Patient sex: M
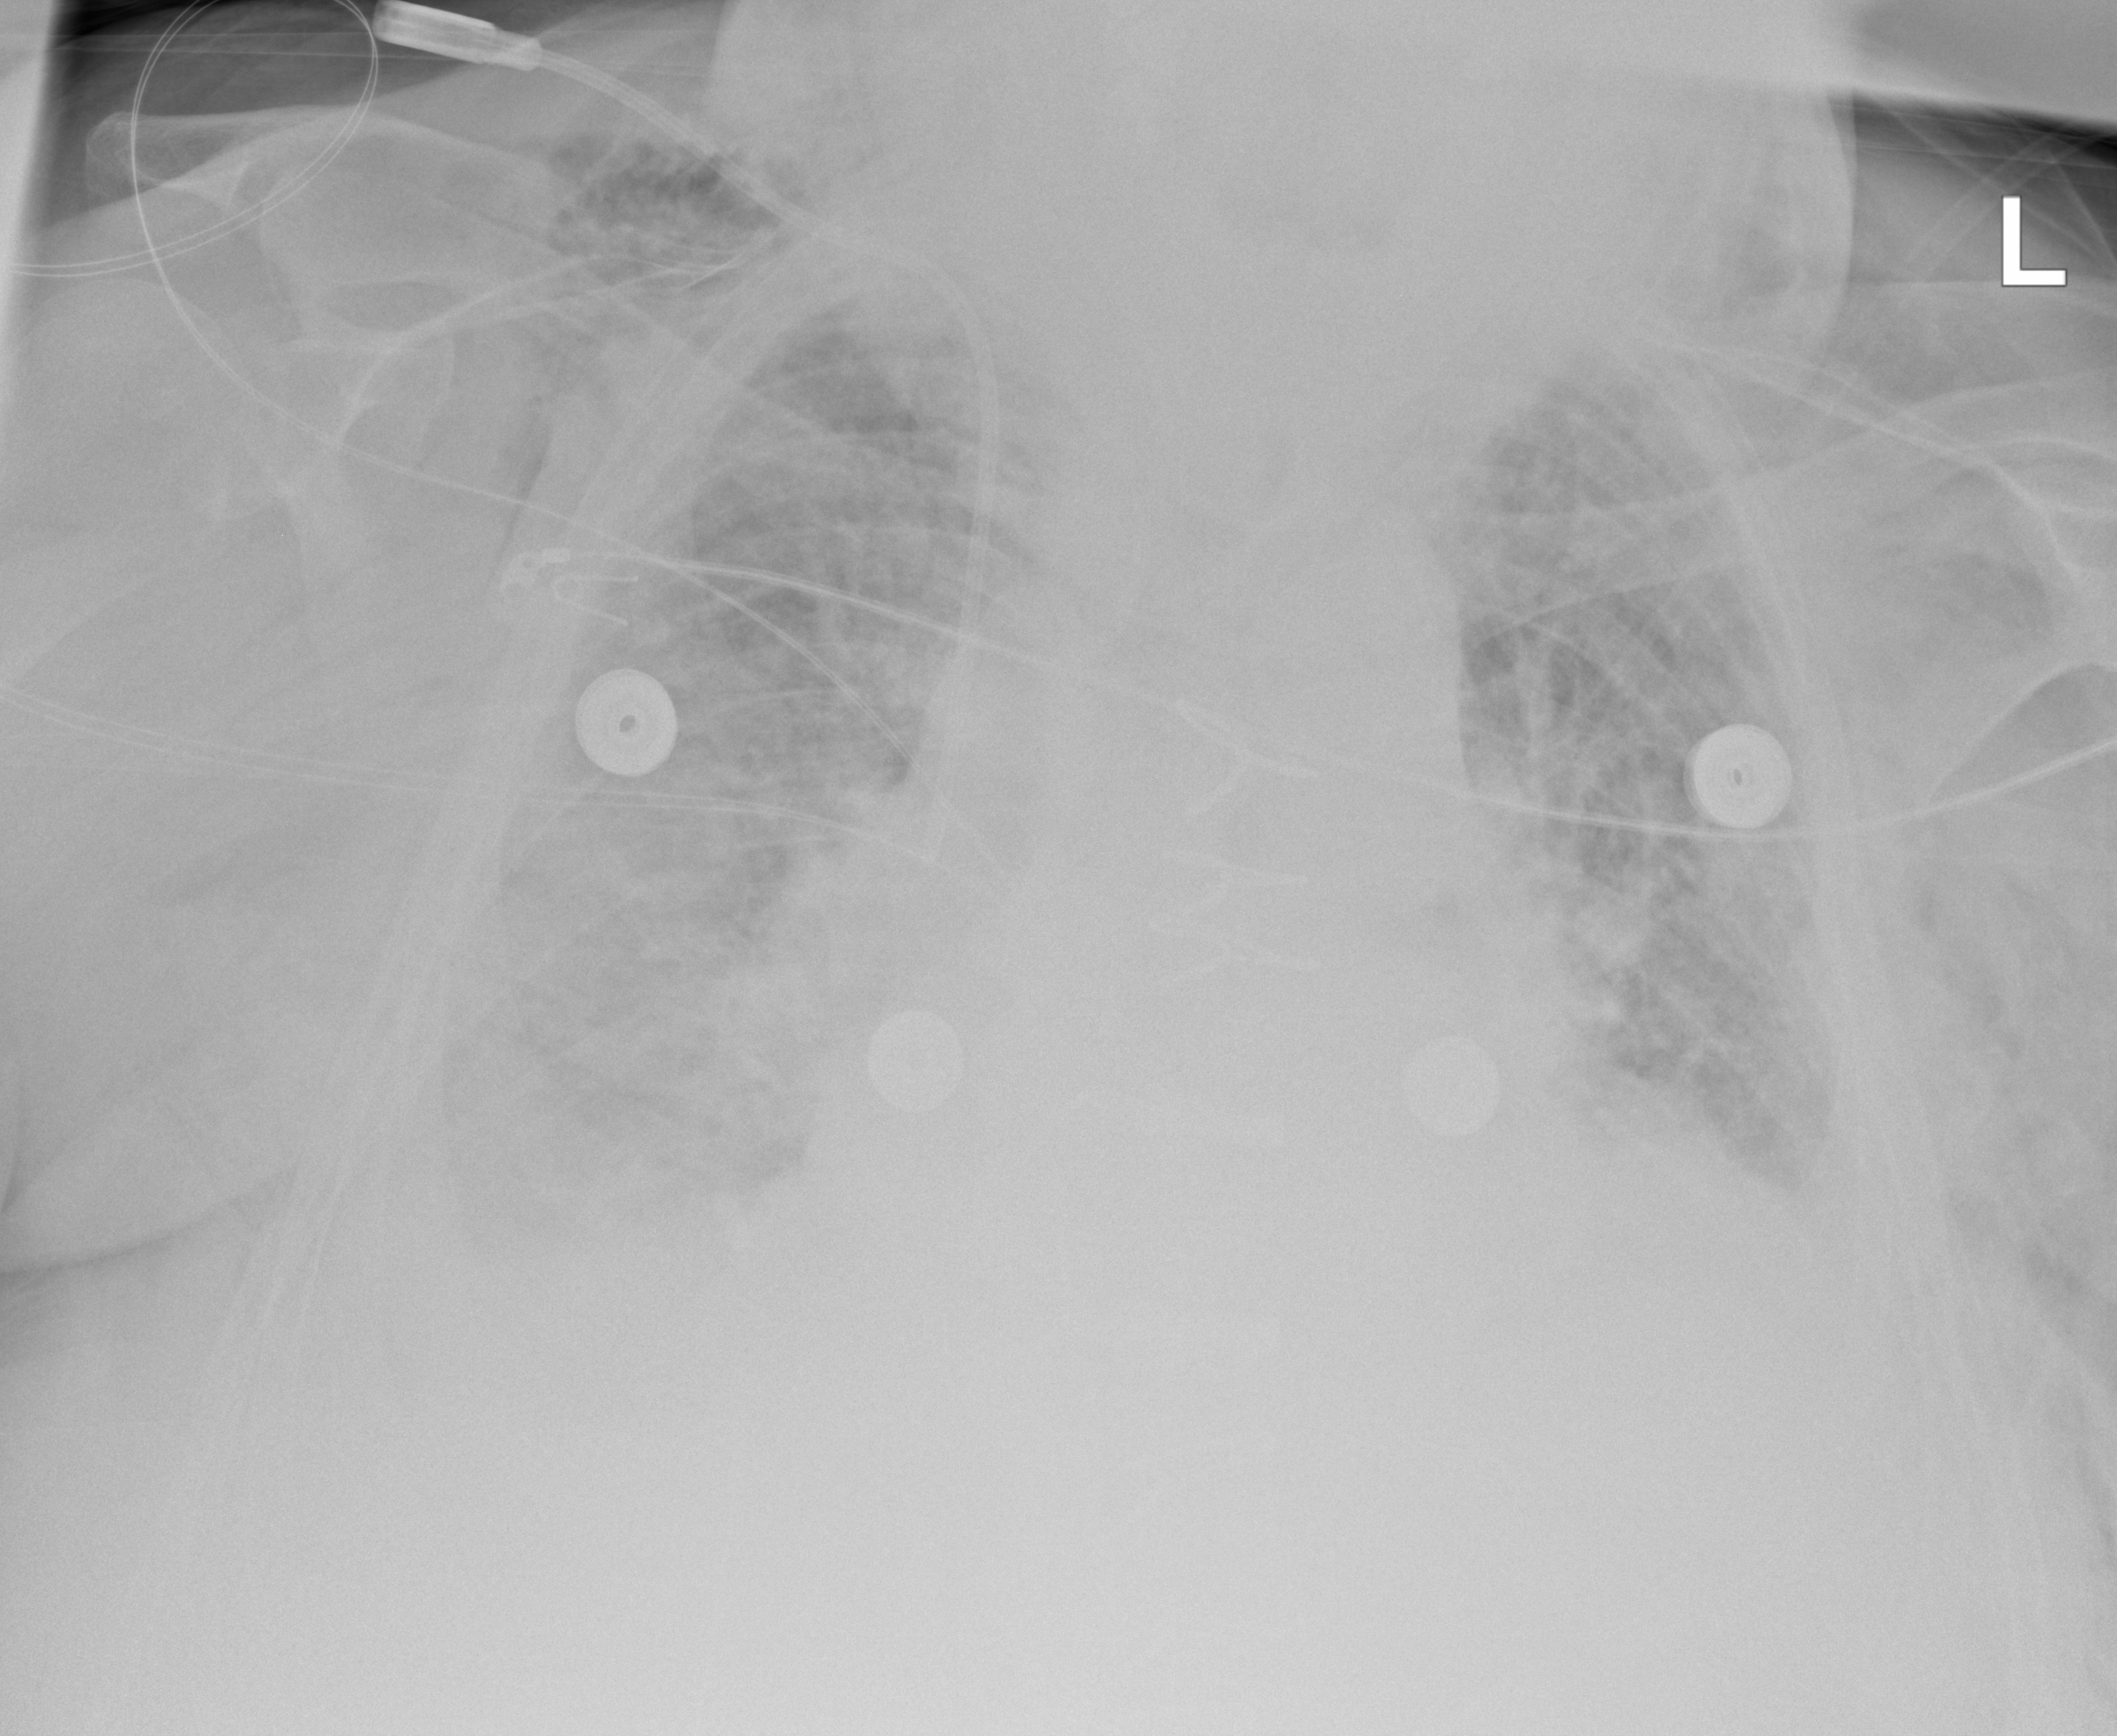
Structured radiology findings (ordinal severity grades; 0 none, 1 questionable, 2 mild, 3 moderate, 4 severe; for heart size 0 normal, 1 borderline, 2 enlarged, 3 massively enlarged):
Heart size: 2
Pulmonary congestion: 3
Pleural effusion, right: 3
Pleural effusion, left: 3
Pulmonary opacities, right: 2
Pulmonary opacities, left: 2
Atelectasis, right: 2
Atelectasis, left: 2